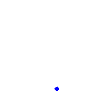
Particle: kaon